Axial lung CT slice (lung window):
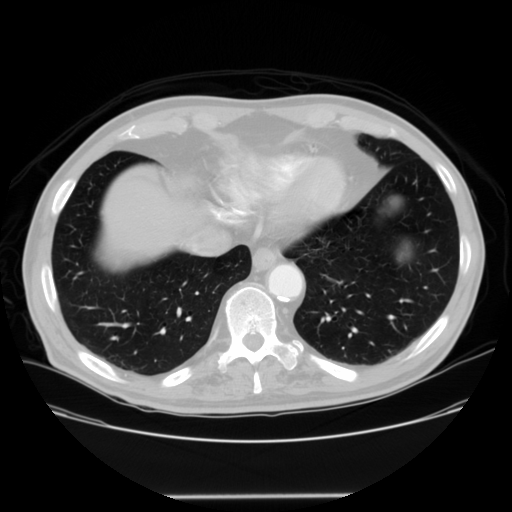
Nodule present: no